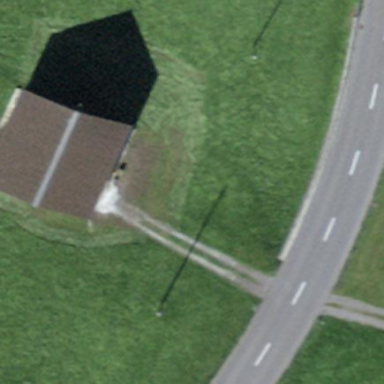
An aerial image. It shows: Farm auxiliary building.